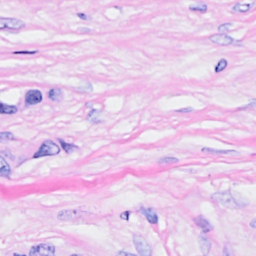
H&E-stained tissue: Breast